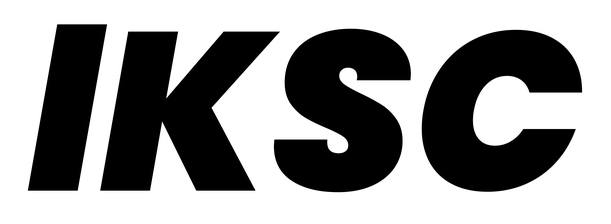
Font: Poppins-BlackItalic